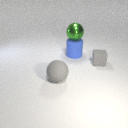
large blue rubber cylinder below large green metal sphere